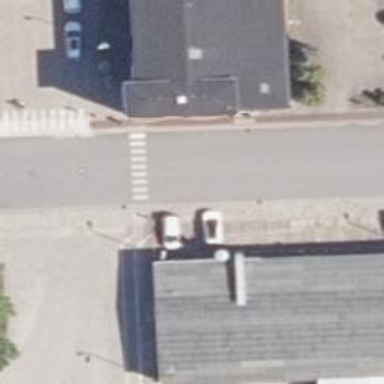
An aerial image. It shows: Zebra crossing on the road.